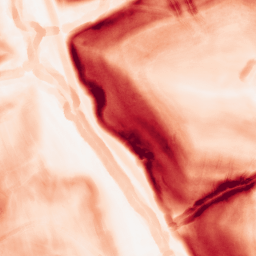
Category: morphological
Decomposition family: morphological_gradient
Decomposition parameters: size: 5
shape: disk
Upsampling method: bicubic
Upsampling parameters: scale: 8
Upsampling scale: 8